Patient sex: M
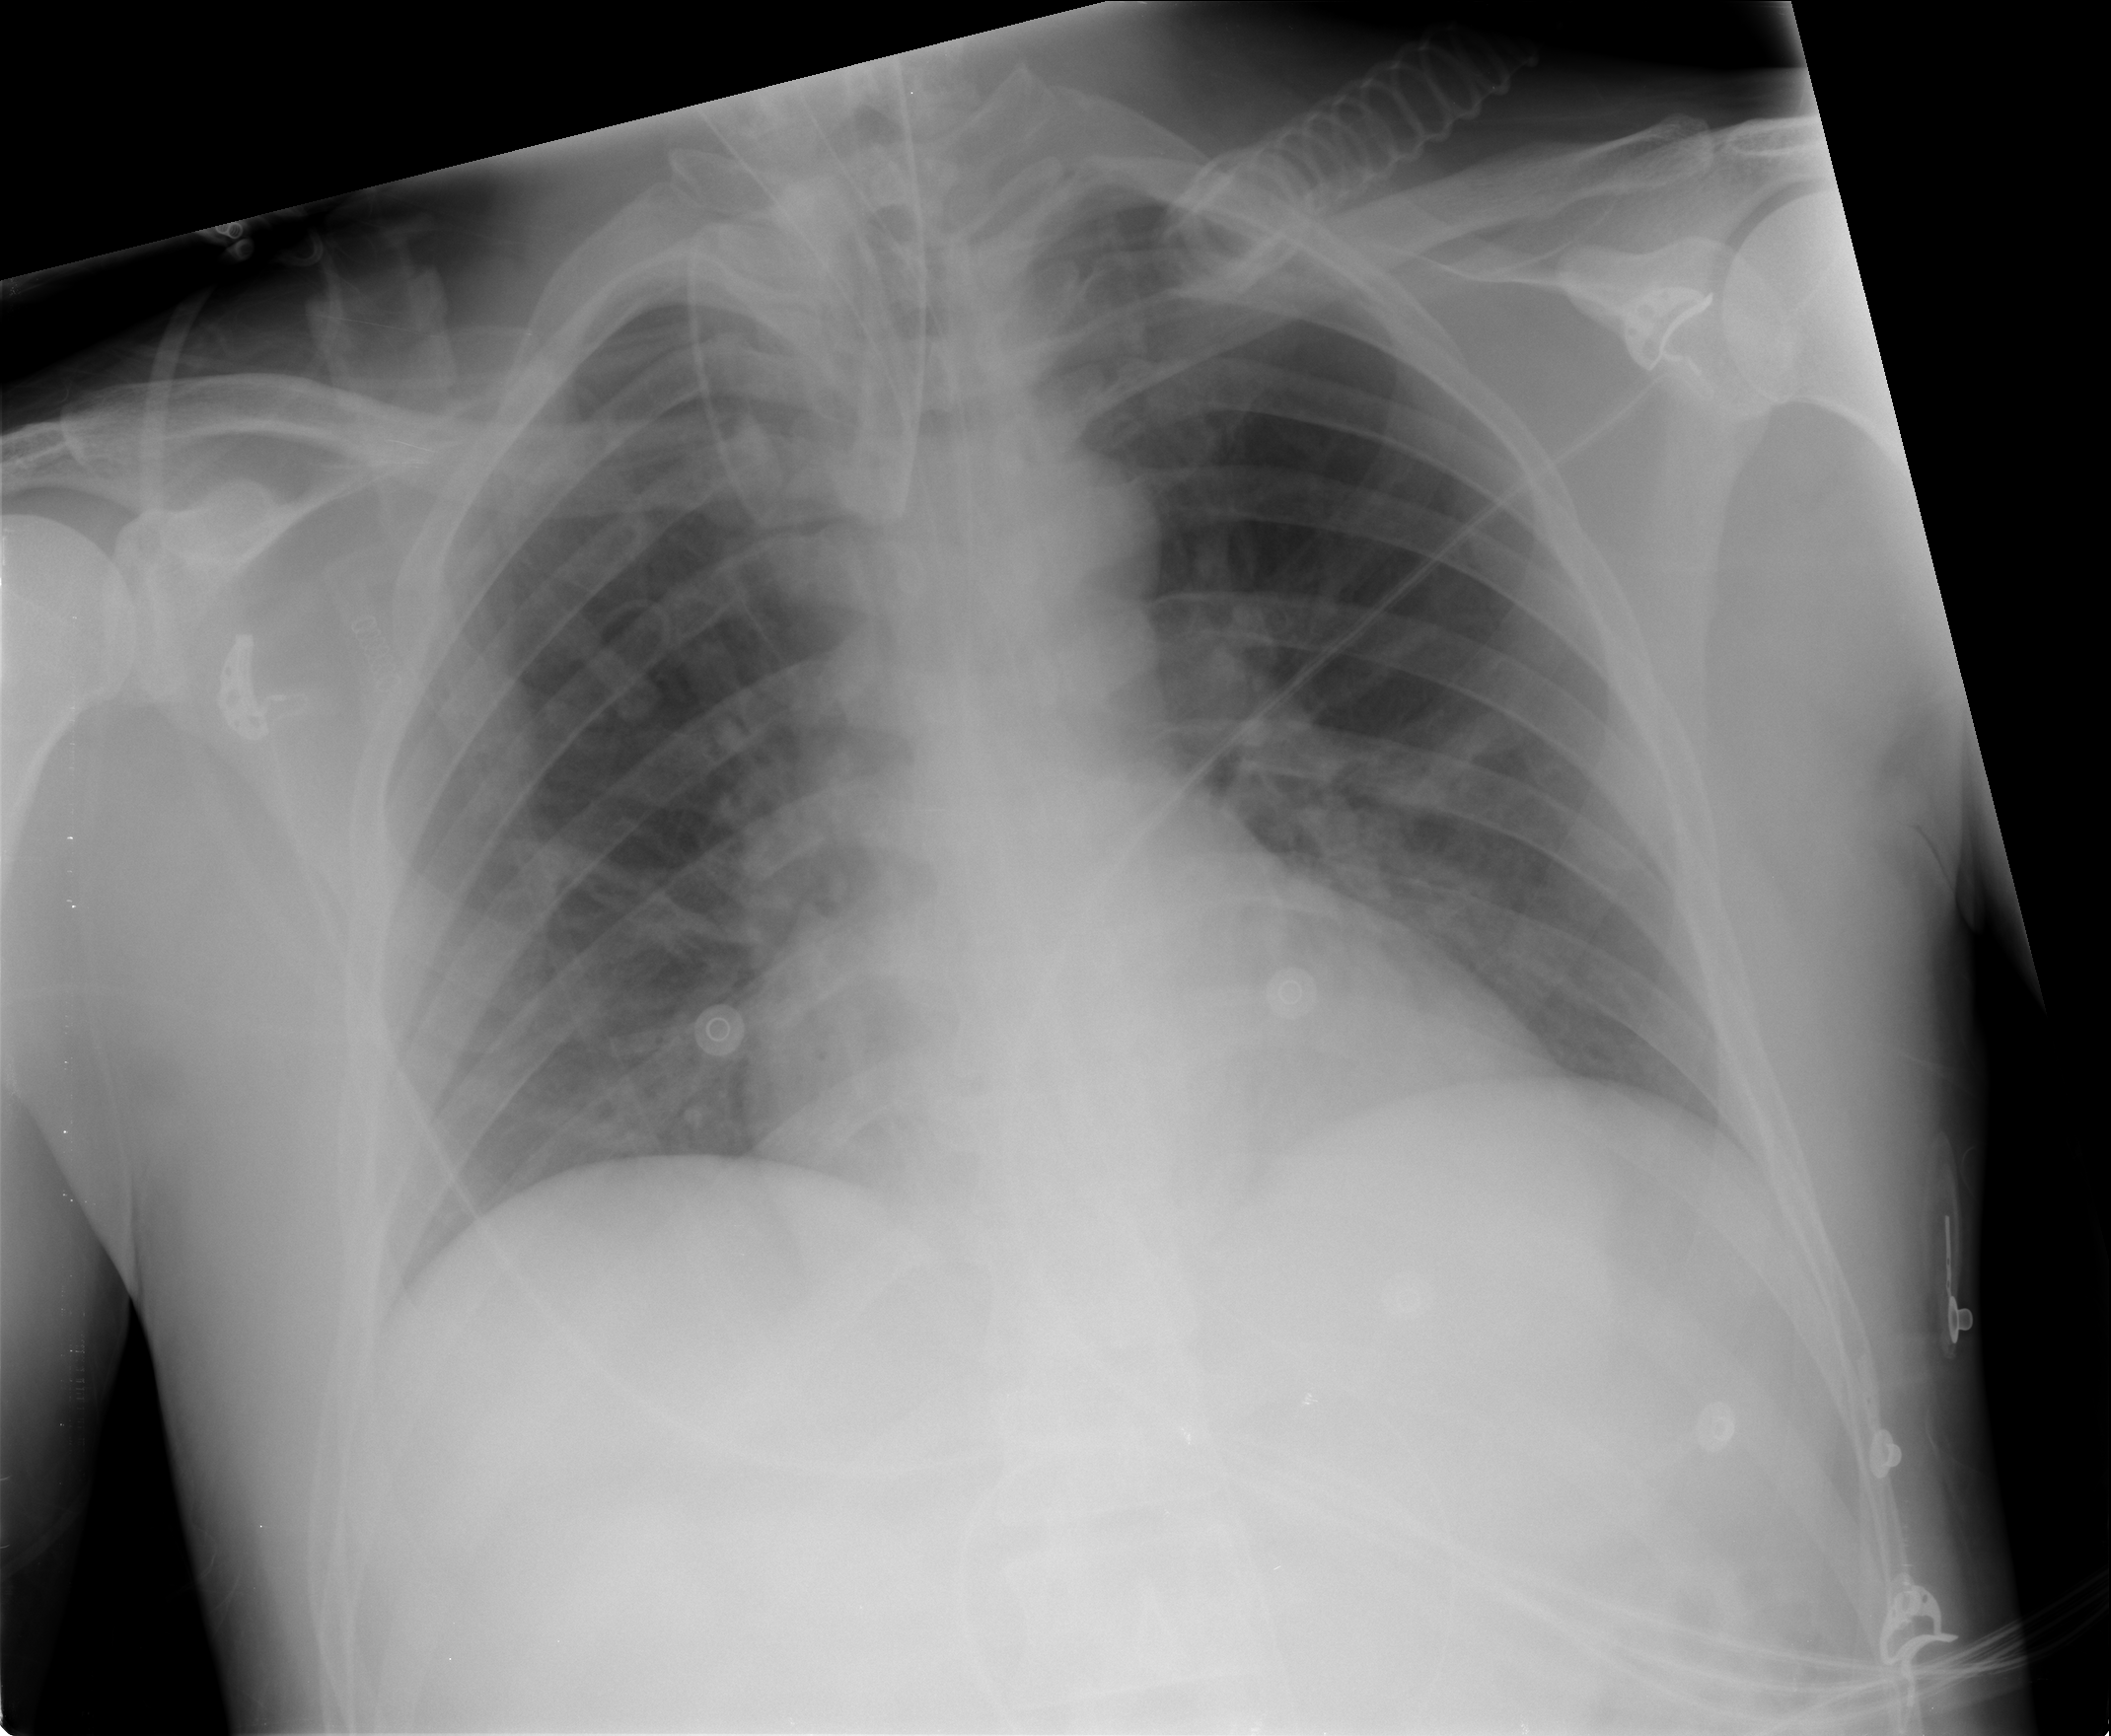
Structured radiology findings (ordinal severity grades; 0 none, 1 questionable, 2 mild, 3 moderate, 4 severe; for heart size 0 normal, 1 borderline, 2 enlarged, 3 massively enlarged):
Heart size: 0
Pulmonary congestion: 0
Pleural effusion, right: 0
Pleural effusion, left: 0
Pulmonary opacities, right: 0
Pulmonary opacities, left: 0
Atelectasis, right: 1
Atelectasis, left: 2